Question: I want to get user's facebook profile picture url and below is code for that.
'''
Thread thread = new Thread(new Runnable() {
@Override
public void run() {
StringBuilder res = new StringBuilder();
// fetch user profile picture url
URL url = null;
HttpURLConnection httpconn = null;
String strUrl = "http://graph.facebook.com/"
+ fbuser.getFacebookId()
+ "/picture?width=350&height=350";
try {
url = new URL(strUrl);
httpconn = (HttpURLConnection) url
.openConnection();
} catch (MalformedURLException e1) {
e1.printStackTrace();
} catch (IOException e1) {
e1.printStackTrace();
}
try {
if (httpconn.getResponseCode() == HttpURLConnection.HTTP_OK) {
BufferedReader input = new BufferedReader(
new InputStreamReader(httpconn
.getInputStream()));
String strLine = null;
while ((strLine = input.readLine()) != null) {
res.append(strLine);
}
input.close();
}
Log.e(TAG, "res : " + res);
JSONObject imageUrlObject = new JSONObject(
res.toString());
fbuser.setImageUrl(imageUrlObject
.getJSONObject("picture")
.getJSONObject("data")
.getString("url"));
// Call a method of an Activity to notify
// user info is received
((RS_LoginActivity) RS_Facebook.this.activity)
.FacebookUserInfoReceived();
// call login api
} catch (IOException e) {
e.printStackTrace();
} catch (JSONException e) {
e.printStackTrace();
}
}
});
thread.start();
'''
I log the string response and below is the screen shot of how that response looks like.

Any idea why this happens?
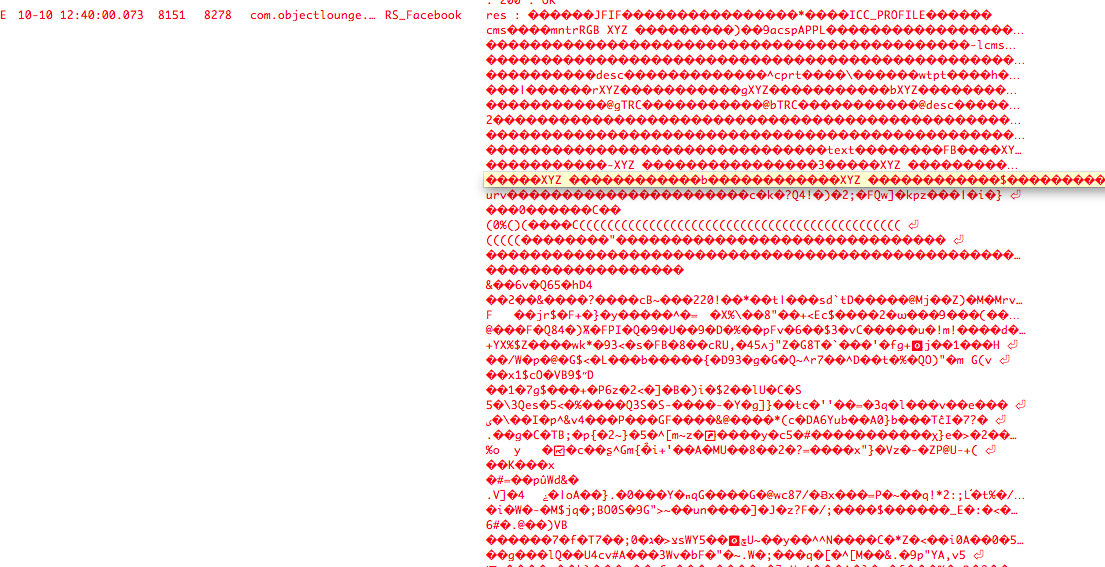
Answer: The API spec likely changed; use the following workaround:
'''
fbuser.setImageUrl("http://graph.facebook.com/"
+ fbuser.getFacebookId()
+ "/picture?width=350&height=350");
'''
That URL is what got you a JPEG image as of lately, so it's likely the URL you need.